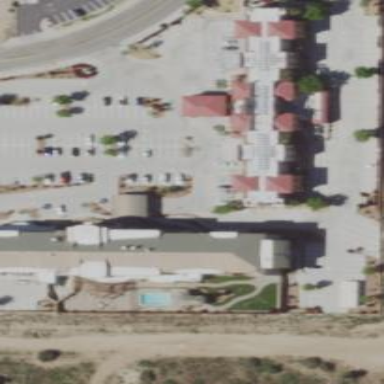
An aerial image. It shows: Hotel building.